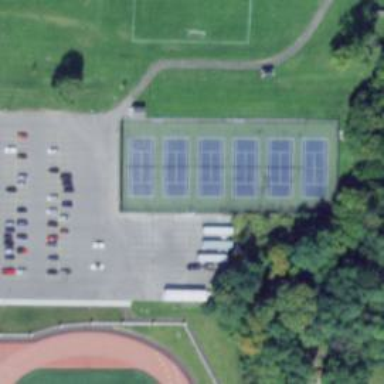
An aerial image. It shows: Tennis court in leisure pitch.